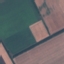
Land use / land cover class: AnnualCrop